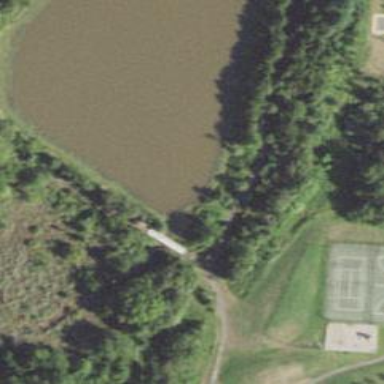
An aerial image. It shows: Path leading to bridge.